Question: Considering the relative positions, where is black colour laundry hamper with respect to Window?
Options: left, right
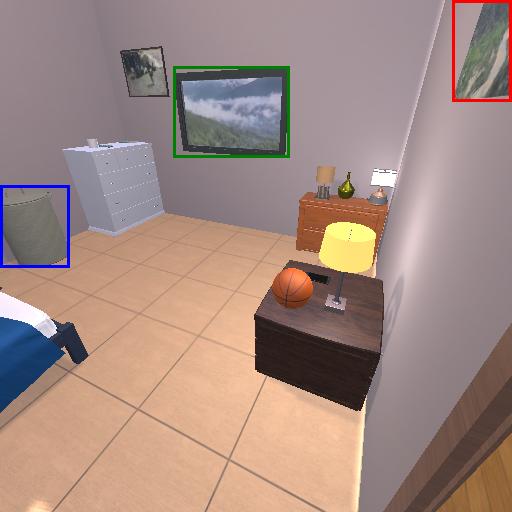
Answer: left